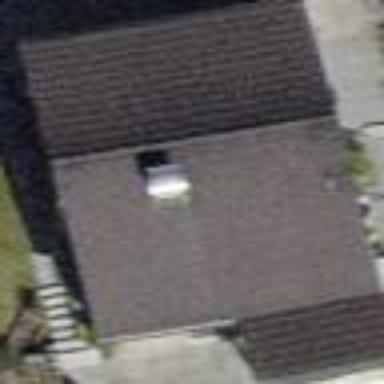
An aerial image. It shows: Residential building with tiled roof.